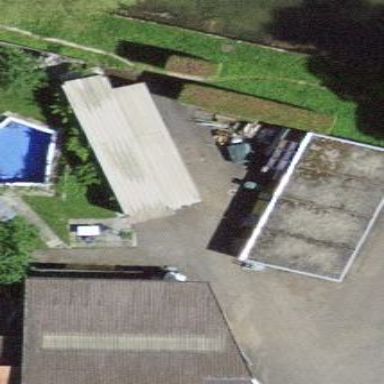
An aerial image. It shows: Group of garages.